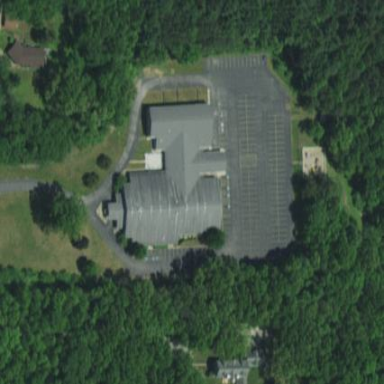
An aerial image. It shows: Building serving as place of worship.